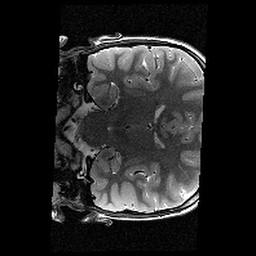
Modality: T2w
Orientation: coronal
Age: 12
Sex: male
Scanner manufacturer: siemens
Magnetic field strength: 3 T
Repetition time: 8.46 s
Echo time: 0.067 s